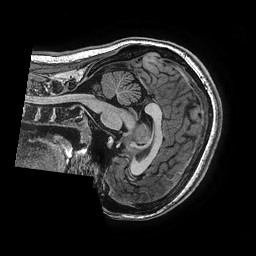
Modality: T1w
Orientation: sagittal
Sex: female
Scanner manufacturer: ge
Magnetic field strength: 3 T
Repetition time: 0.0077 s
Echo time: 0.003436 s